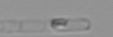
Label: Skeletonema